Question: I am writing my code in MikroC PRO for PIC v6.0.0 and i want to debug it using PICKit3 and MPLab. I am trying both with MPLab v8.92 and MPLabX v2.05. When i load the debugger in v8.92 and pres the RUN button the progress bar starts moving but nothing happens.

MPLab showed a message stating that the project is out of date and should be build, but i clicked NO. After that i got to this point. There are no source files in this project, there is only the project file. I am just using the MPLab's programmer and i am importing the hex file, generated by MikroC.
How can i bring the PICKit3 properly into debug mode and watch some variables?
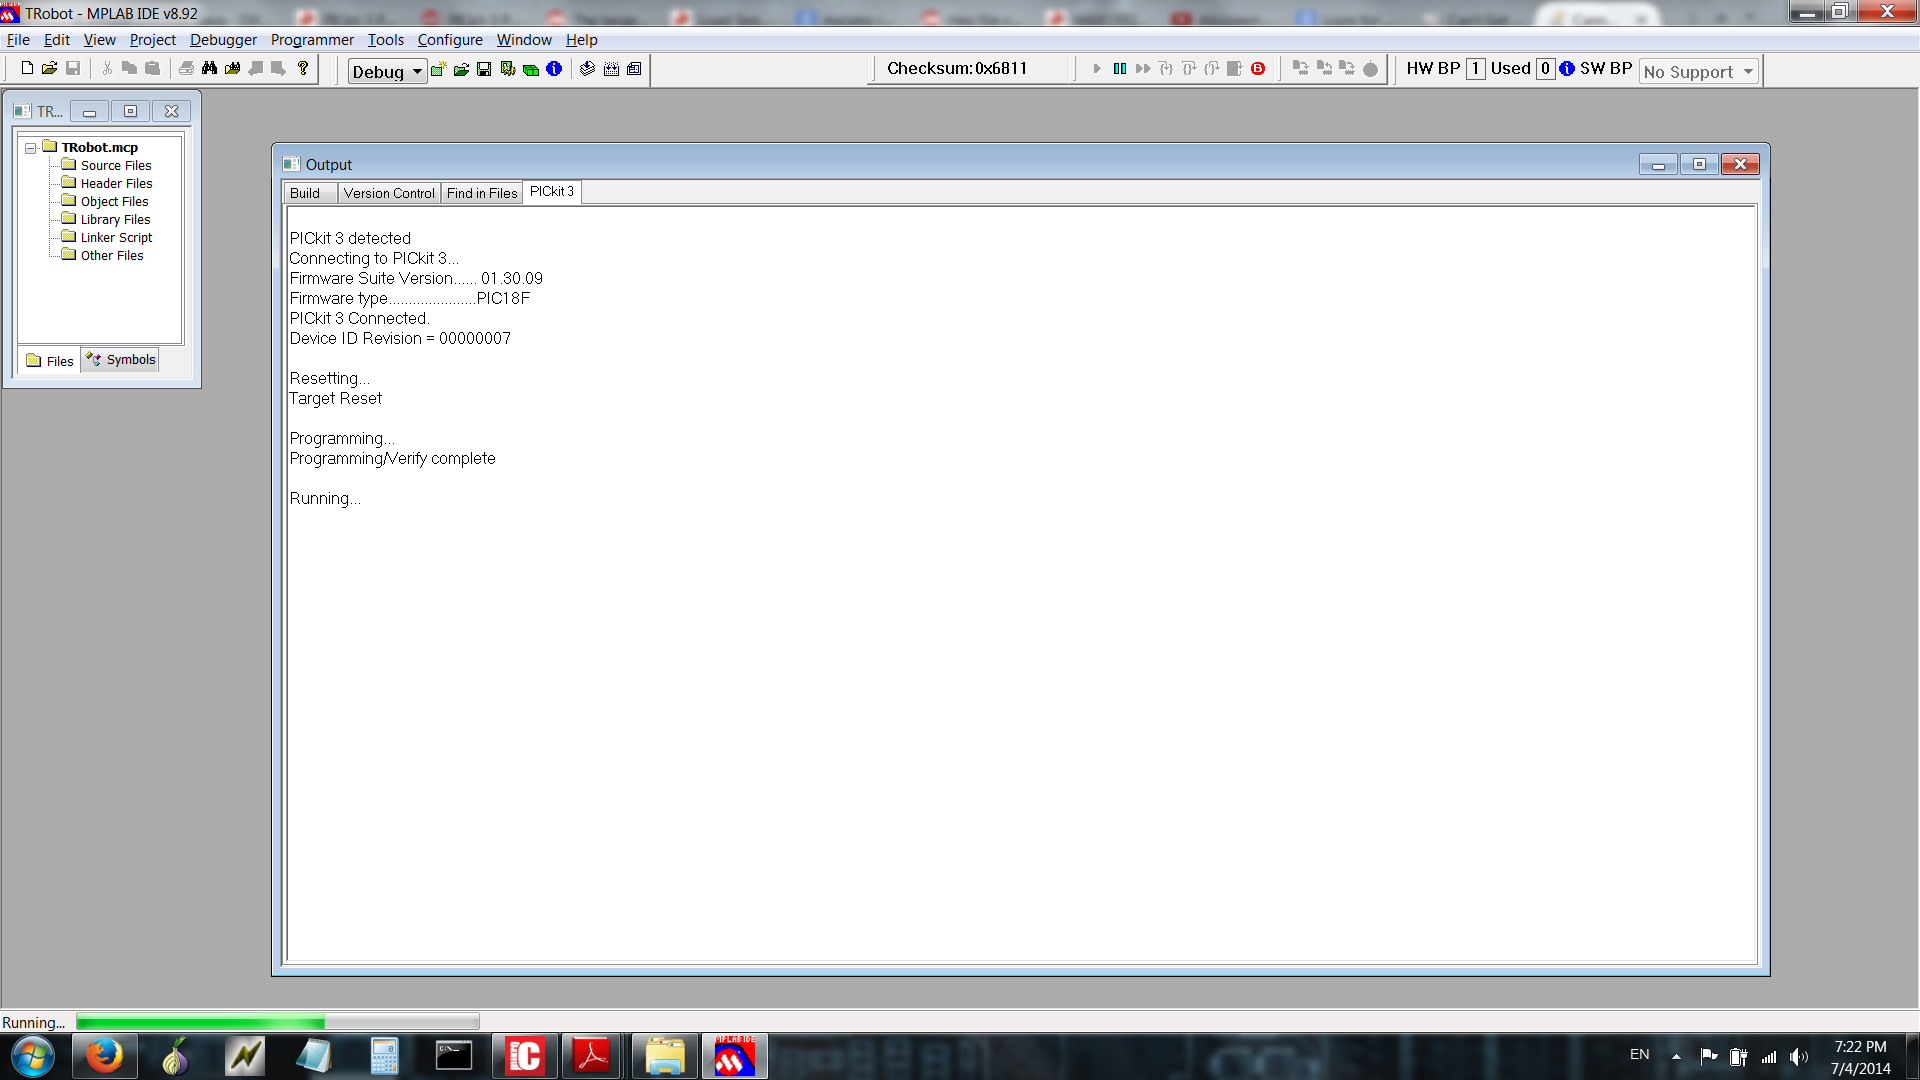
Answer: You cannot debug a hex file. A hex file contains the bytes that are programmed into memory to run the program. To debug you need and elf file, this file has debug information that cross references memory addresses with source file line numbers and the locations in memory of the variables.